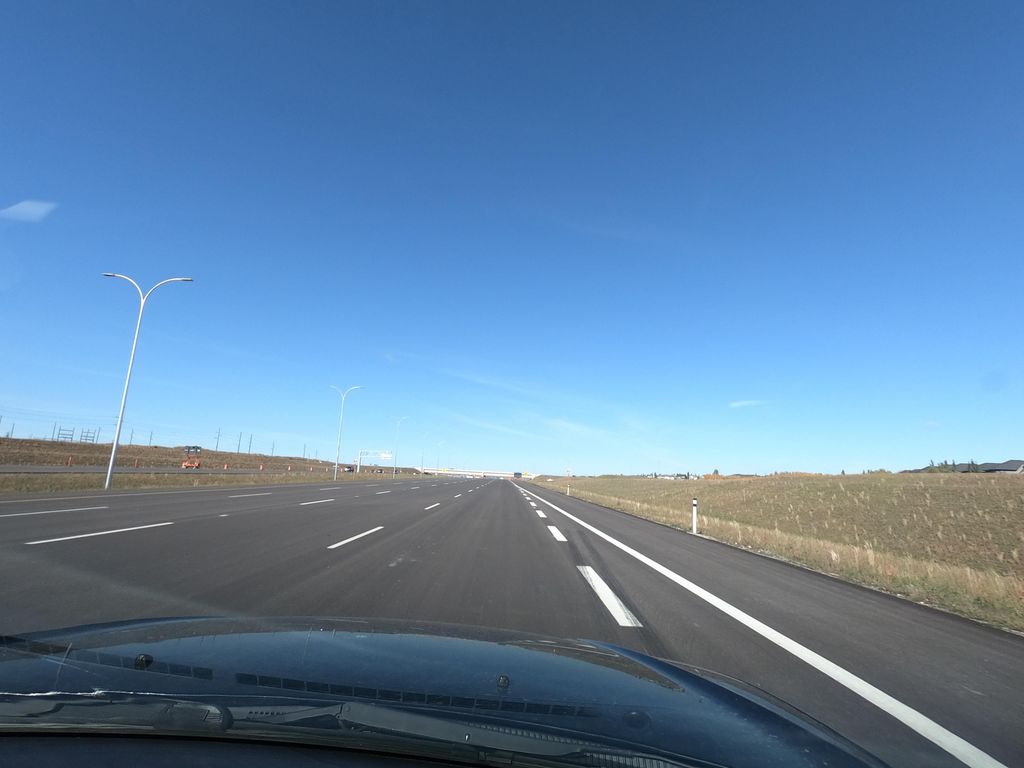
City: calgary